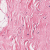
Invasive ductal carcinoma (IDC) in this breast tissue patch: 0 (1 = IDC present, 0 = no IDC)